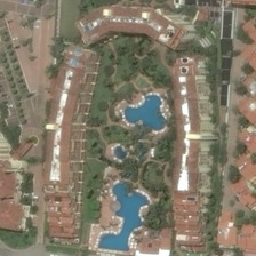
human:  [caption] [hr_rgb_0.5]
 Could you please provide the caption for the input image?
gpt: many buildings are around some green trees and different ponds.

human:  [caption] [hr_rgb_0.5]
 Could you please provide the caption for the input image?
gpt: Green trees and buildings around the pond

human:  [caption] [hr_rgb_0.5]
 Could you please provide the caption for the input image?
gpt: Many buildings surround some green trees and several ponds.

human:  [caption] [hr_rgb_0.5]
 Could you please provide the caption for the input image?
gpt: There are many buildings around some green trees and some ponds.

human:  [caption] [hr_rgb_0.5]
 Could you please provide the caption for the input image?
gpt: Many buildings are to the REDOR of some green trees and several ponds.